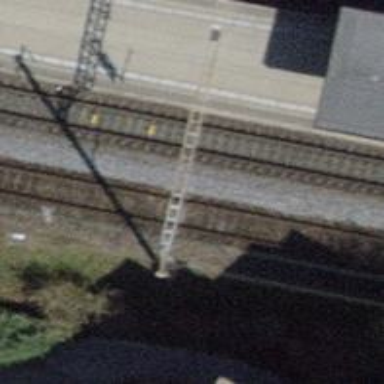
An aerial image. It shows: Single-track railway siding with electrified contact lines.